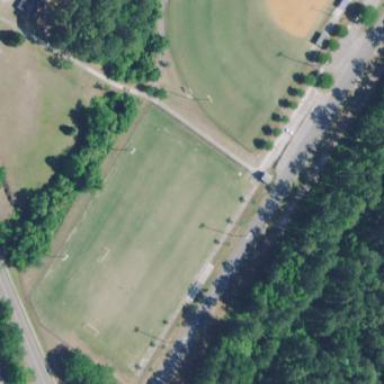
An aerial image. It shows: Soccer pitch for leisureland activities.